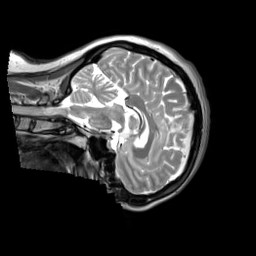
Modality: T2w
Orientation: sagittal
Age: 47
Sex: female
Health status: ill
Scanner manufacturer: siemens
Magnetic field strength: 3 T
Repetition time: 2.8 s
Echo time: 0.326 s